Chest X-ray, PA view. Patient: 40 years old, sex F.
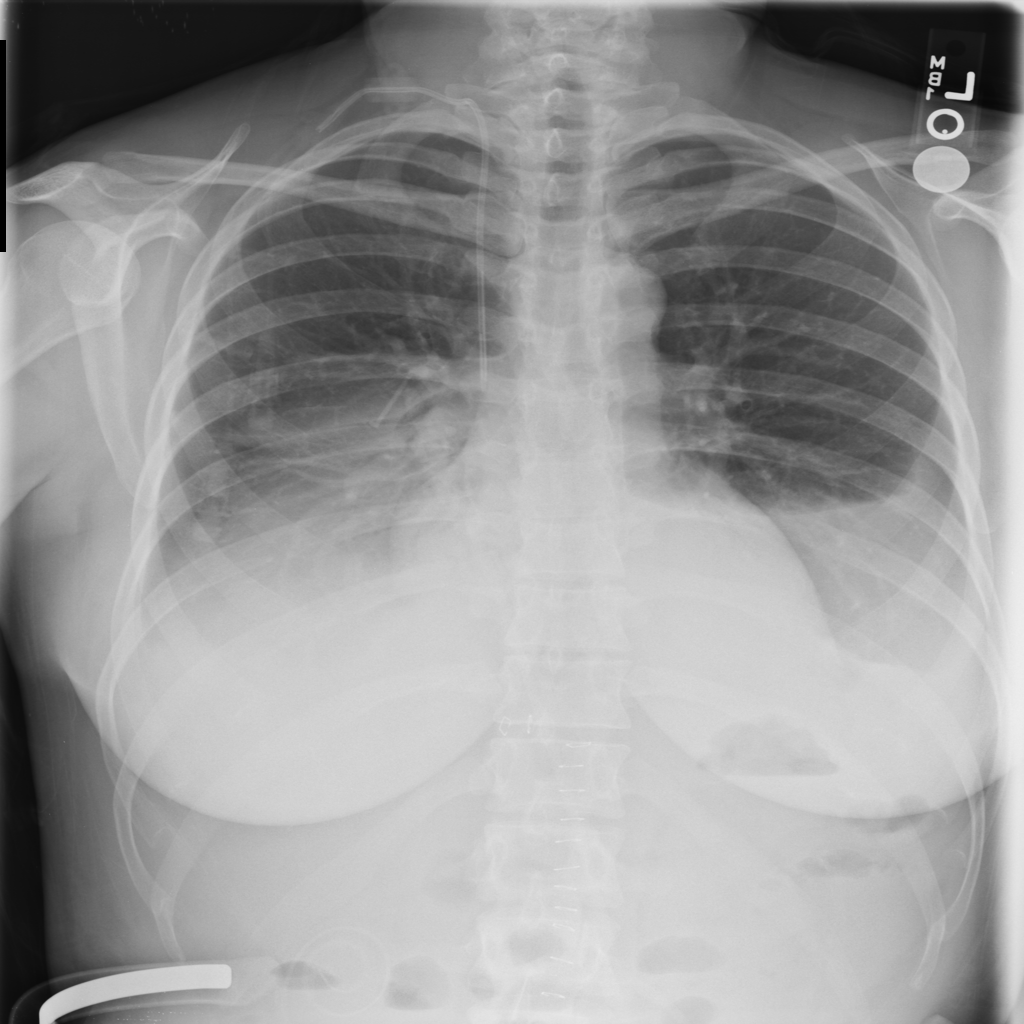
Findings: Effusion